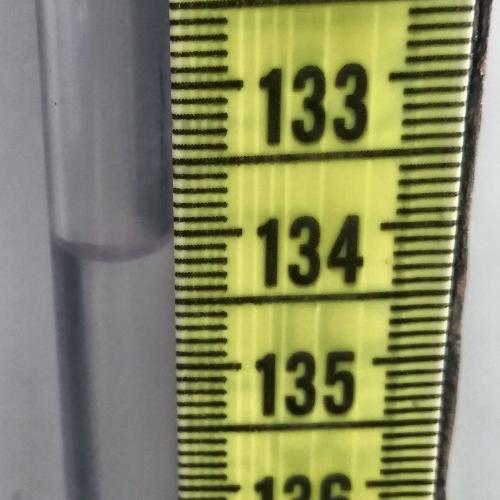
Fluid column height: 134.1 cm